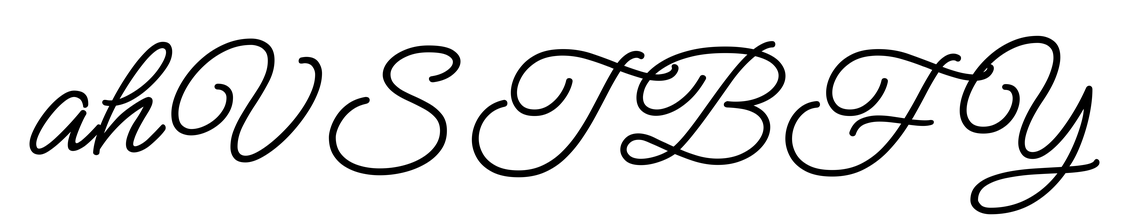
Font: MeowScript-Regular